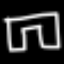
Label: pants